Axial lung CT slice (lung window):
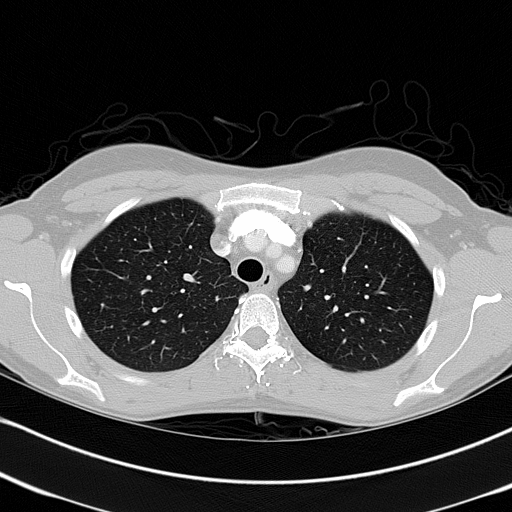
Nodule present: no